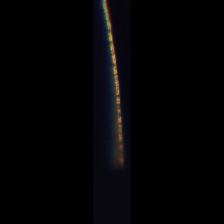
Taxon: Skeletonema
Group: Diatoms